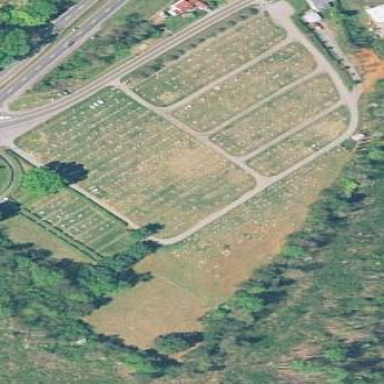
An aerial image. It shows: Cemetery.